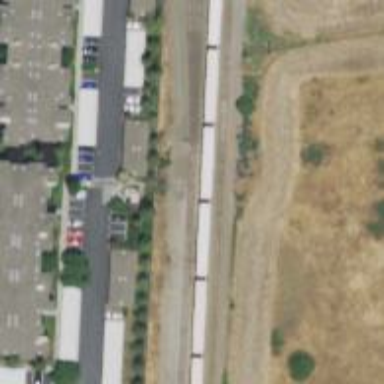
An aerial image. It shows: Railway siding with rails.